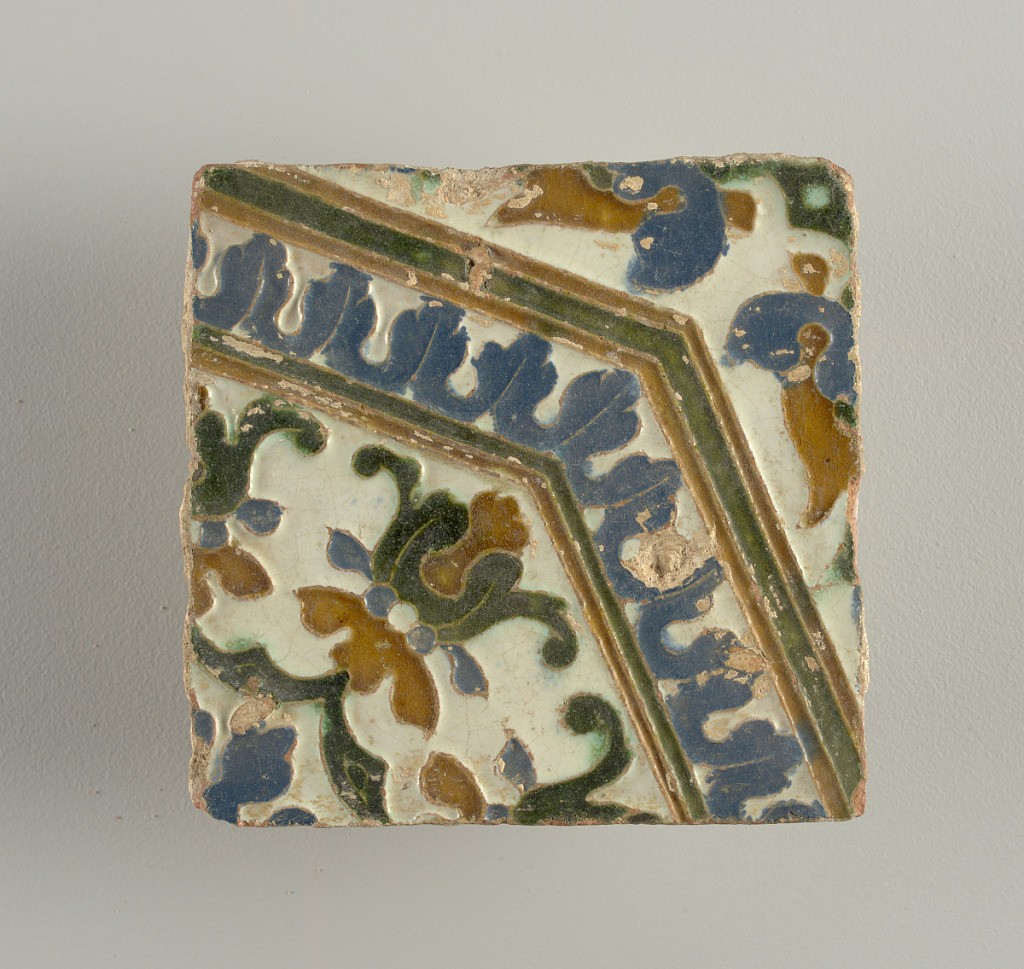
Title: Four tiles
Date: late 16th century
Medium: Glazed moulded earthenware
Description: Moulded in low relief, with white, blue, green and brown glazed, forming an octagonal motif, with conventionalized floral and foliate forms.